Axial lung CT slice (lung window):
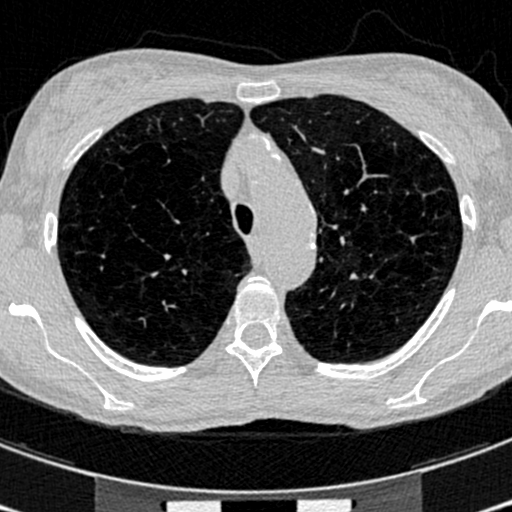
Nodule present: no